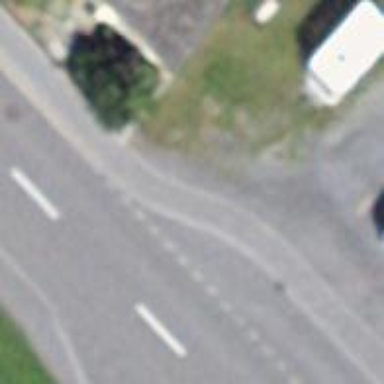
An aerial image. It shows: Bus stop with platform for public transport.